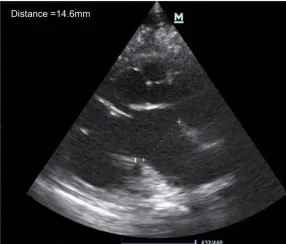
Abnormal imaging of the proband. Spinal canal enlargement. Kidney color Doppler ultrasound showing left hydronephrosis.
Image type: radiology (ultrasound)